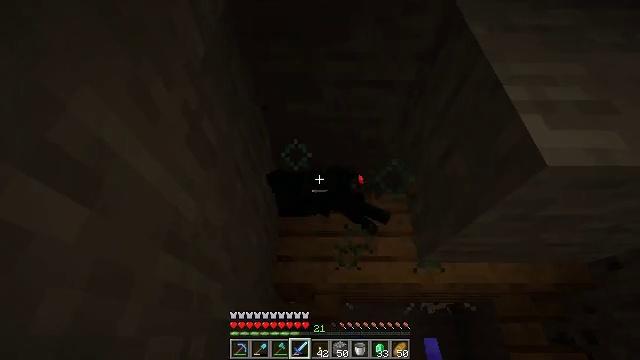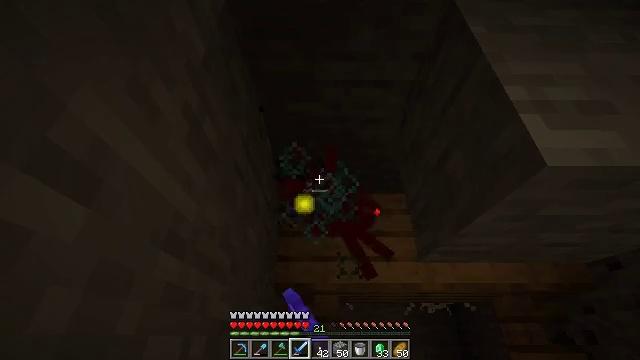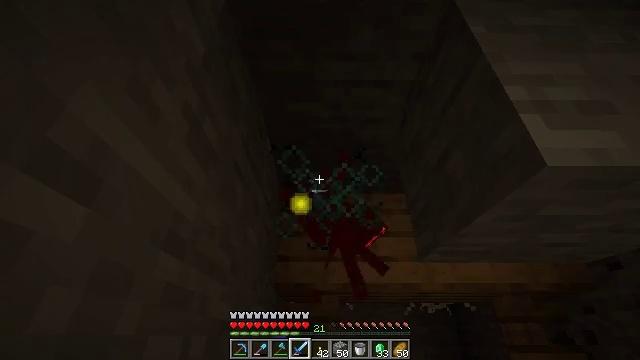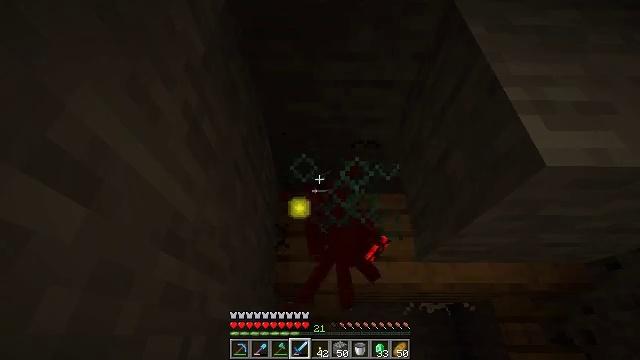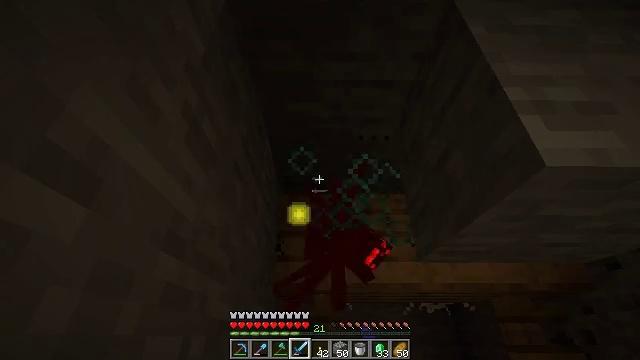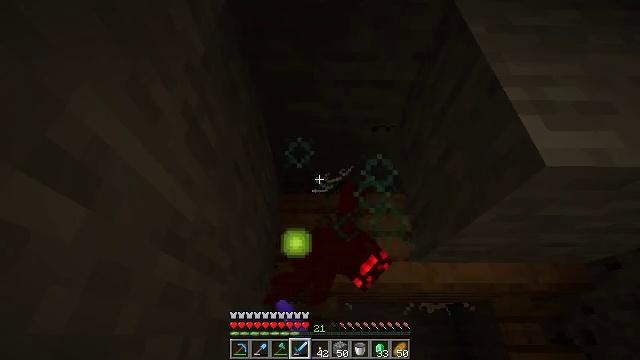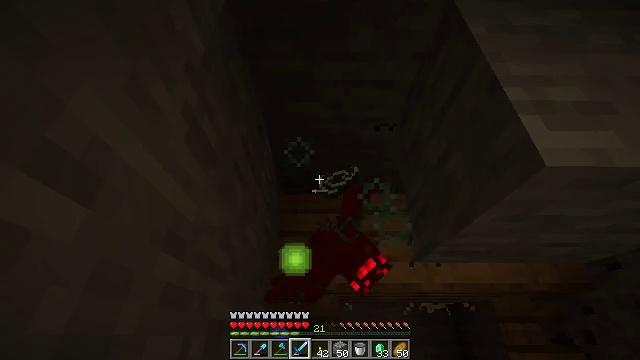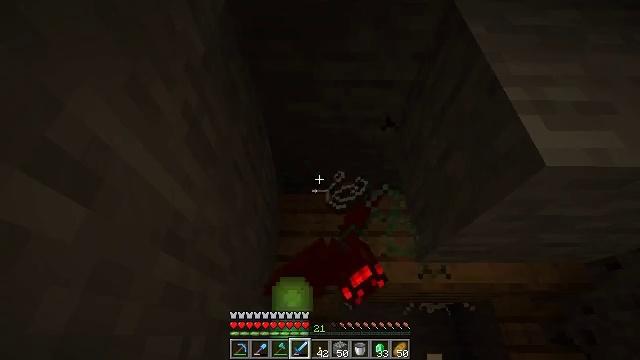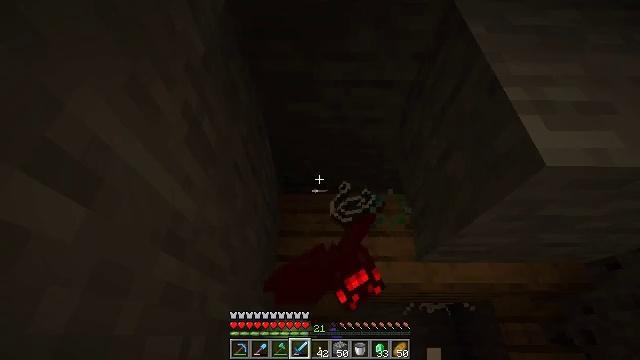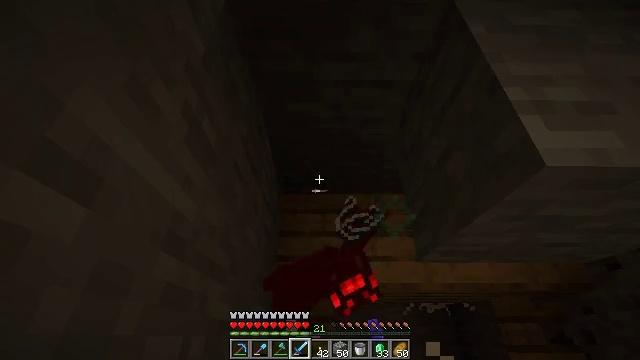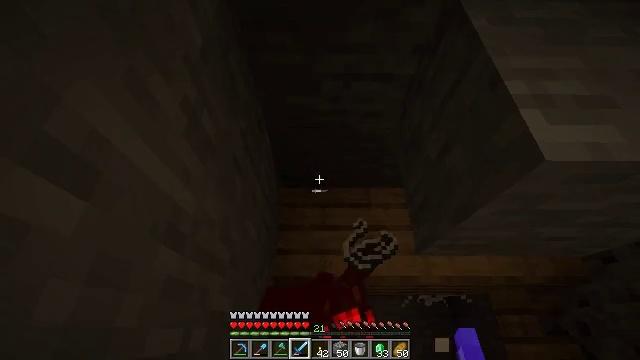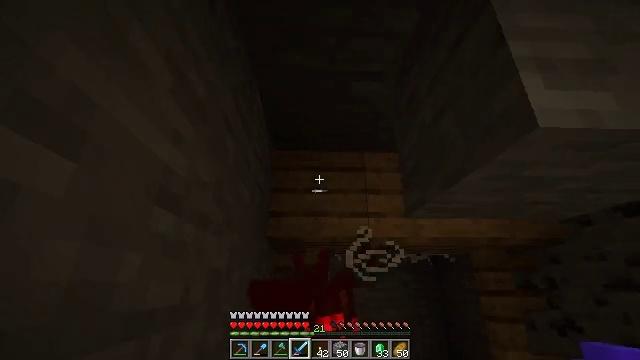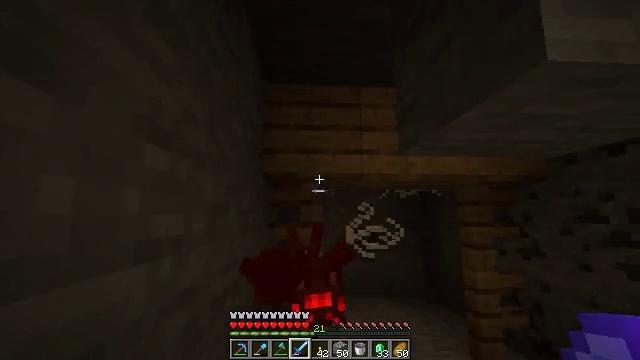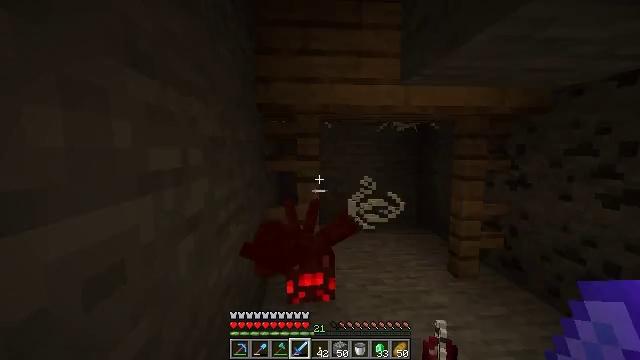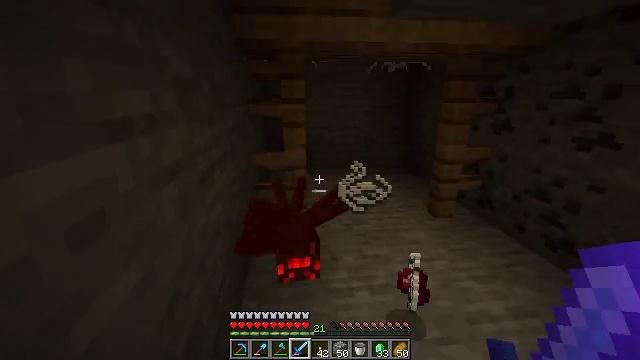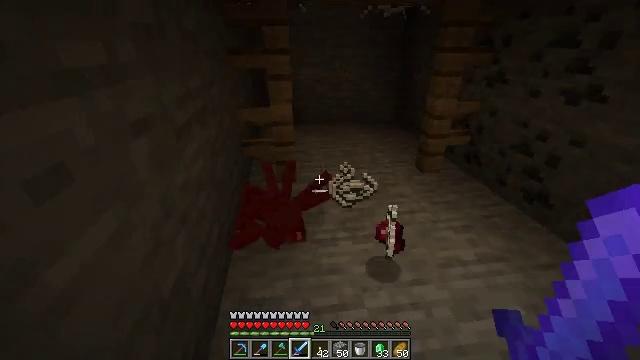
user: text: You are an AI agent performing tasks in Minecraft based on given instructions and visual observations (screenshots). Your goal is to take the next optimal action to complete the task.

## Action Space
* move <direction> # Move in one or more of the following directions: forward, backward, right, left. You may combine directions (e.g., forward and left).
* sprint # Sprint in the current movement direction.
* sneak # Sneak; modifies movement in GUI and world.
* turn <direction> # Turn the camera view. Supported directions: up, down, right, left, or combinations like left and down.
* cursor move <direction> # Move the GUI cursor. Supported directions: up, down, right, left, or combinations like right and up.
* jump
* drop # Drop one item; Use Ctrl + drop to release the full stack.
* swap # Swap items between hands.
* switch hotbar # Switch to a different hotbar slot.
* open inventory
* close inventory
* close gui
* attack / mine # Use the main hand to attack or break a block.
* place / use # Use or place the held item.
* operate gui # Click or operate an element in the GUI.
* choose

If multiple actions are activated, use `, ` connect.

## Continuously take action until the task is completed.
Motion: motion action
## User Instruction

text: Drop a grindstone.
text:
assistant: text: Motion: attack / mine
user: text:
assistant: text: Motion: attack / mine
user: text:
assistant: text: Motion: no_op
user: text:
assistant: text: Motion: attack / mine
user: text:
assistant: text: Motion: attack / mine
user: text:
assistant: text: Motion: attack / mine
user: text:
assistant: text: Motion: attack / mine
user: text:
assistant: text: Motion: no_op
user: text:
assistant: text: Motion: no_op
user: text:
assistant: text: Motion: turn down
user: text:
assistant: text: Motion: turn right and down
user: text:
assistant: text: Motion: turn right and down
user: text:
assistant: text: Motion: turn down
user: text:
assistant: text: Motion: move right, turn right and down
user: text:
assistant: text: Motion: move back and move right, turn down
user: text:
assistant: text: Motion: move back and move right, turn down
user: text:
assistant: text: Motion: move back and move right, turn left and down
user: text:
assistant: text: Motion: move back and move right, turn left and down
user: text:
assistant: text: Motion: move back and move right, turn left and down
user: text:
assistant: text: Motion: move back and move right, turn left and down
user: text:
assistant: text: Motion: move back and move right
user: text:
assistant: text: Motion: move back and move right
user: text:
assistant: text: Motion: move back and move right
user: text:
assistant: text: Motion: move back and move right
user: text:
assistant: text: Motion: move back and move right
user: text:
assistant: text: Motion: move back and move right
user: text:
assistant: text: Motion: move back and move right, turn left and up
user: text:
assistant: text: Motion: move back, turn left and up
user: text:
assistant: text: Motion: move back, turn left and up
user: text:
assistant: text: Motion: move back